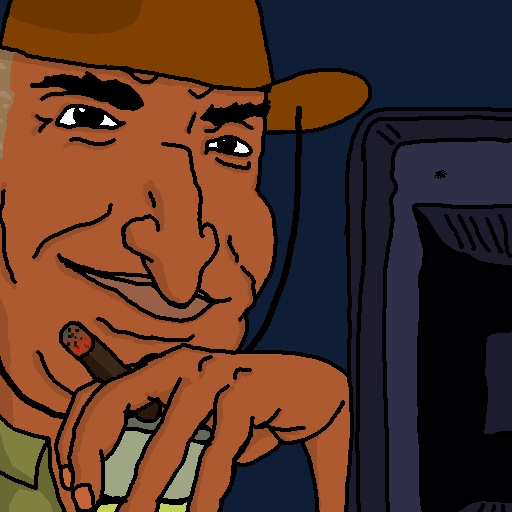
Label: 5_Bruce